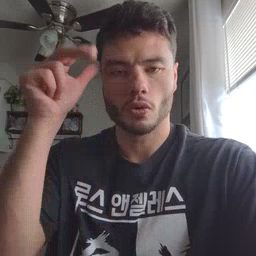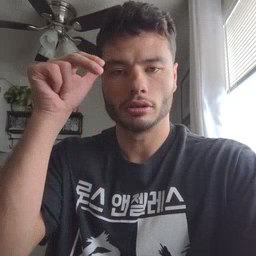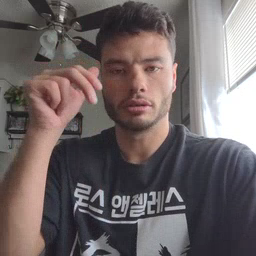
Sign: horse